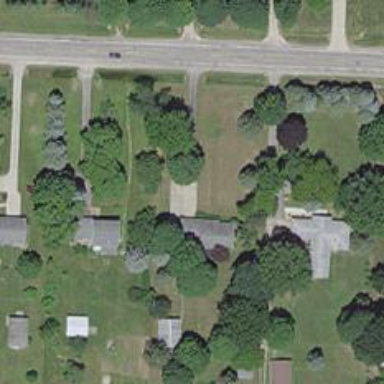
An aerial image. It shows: Driveway.